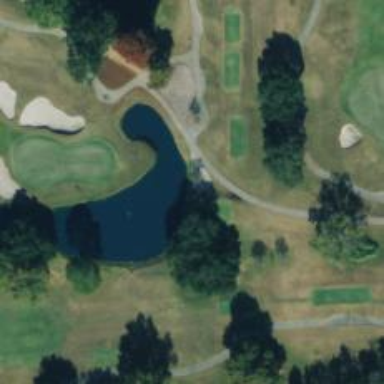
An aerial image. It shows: Path designated for golf carts.